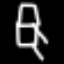
Label: chair